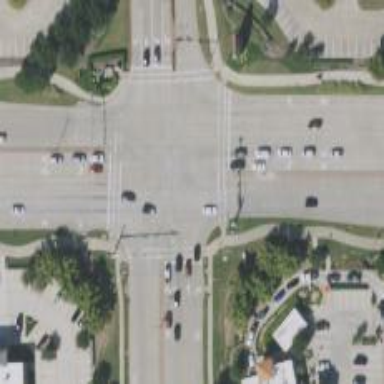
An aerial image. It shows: Tertiary road with separate sidewalks.